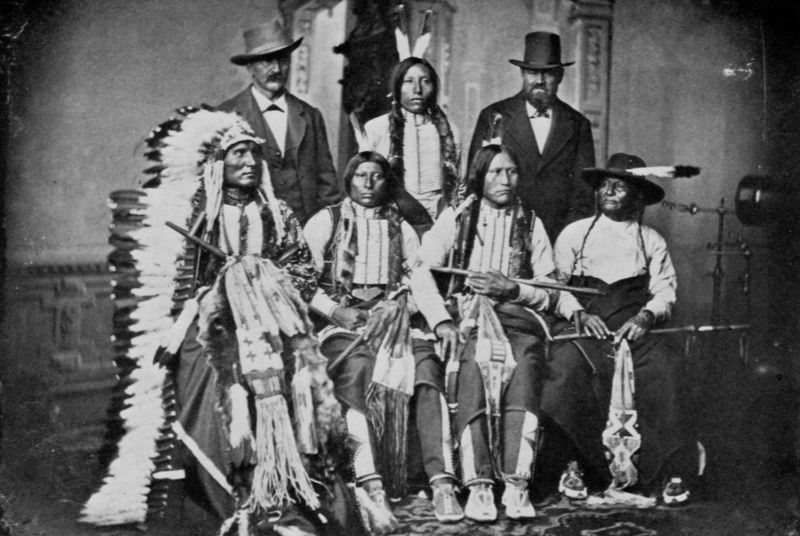
Titel: Häuptlinge des Sioux-Indianerstammes - Gefleckter Schwanz
Künstler: Mathew B. Brady
Schlagwörter: feder, gruppe, mann, vogel, weiß, menschen, sitzen, frau, hut, hüte, mund, männer, raum, schmuck, schwarz, zimmer, blick, schal, herren, zylinder, anzug, bart, augen, federn, geschichte, kleidung, stehen, bild, gruppenportrait, gruppenporträt, portrait, porträt, haare, pose, familie, zilinder, kinn, lippen, bogen, schuhe, zöpfe, amerika, pfeife, streng, atelier, foto, fotografie, photographie, geld, schwarz weiss, zeitung, stöcke, posieren, gruppenbild, vertrag, besetzung, photo, tracht, weiße, speer, usa, pfeiffe, federschmuck, westen, weiser, fotographie, kopfschmuck, pfeifen, pfeil, sklaven, fotografi, häuptling, fortschritt, indianer, ureinwohner, siedler, cowboy, kulturen, ruten, eingeborene, forografie, ethnologie, amerikaner, zopg, mokassin, federkopfschmuck, sioux, adlerfedern, friedenspfeife, häuptlinge, pfeder, pörträt, federkrone, mokkasins, native americans, häuütling, häupptling, indinaner, federm, kolonalisierung, personengrupe, europäische kleidung, häuptliing, federkranz